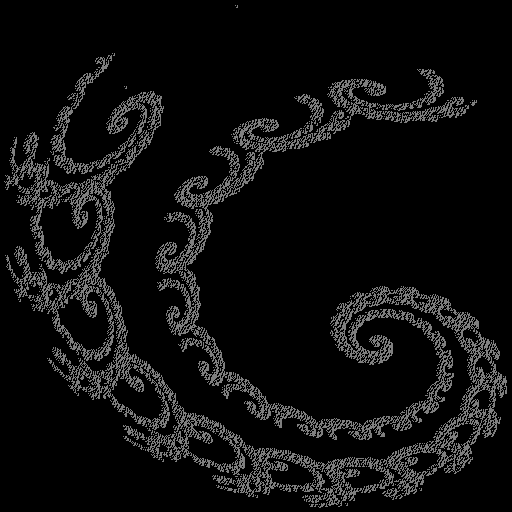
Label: spiral